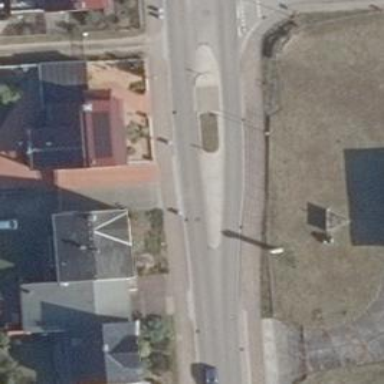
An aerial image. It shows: Unmarked crossing with traffic island.